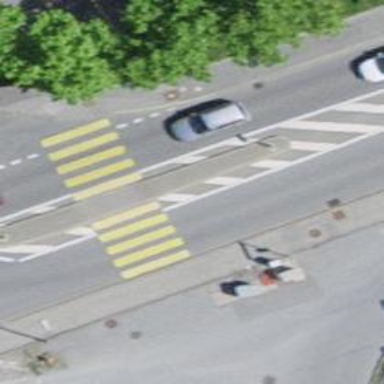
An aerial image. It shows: Uncontrolled crossing with central island on the road.